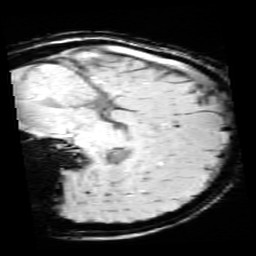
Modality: SWI
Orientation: sagittal
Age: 11
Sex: male
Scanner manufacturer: siemens
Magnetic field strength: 3 T
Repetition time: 0.027 s
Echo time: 0.02 s